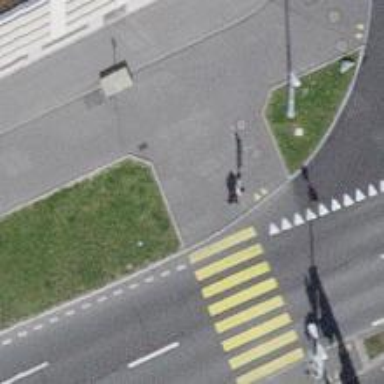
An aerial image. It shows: Footway with zebra crossing.